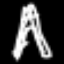
Label: The Eiffel Tower